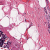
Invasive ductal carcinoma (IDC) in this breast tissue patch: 0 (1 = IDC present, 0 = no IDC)